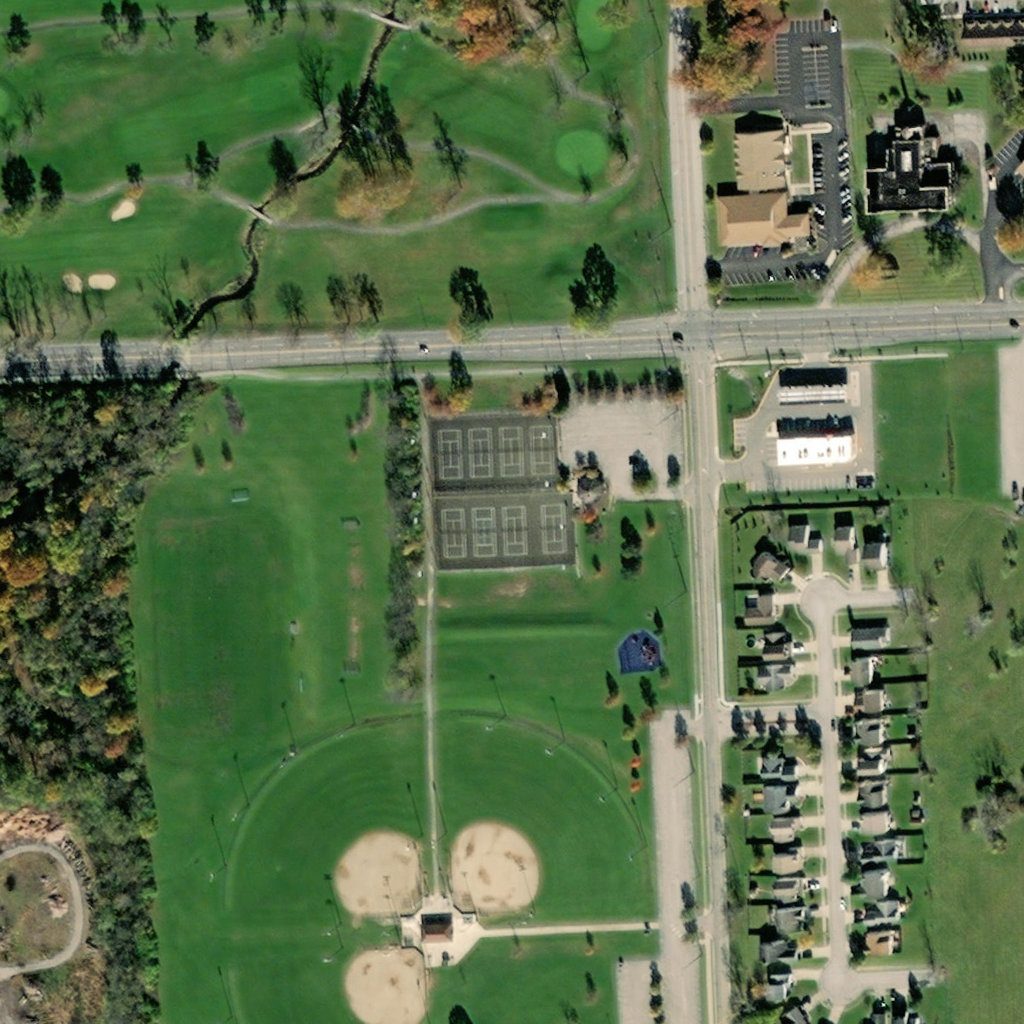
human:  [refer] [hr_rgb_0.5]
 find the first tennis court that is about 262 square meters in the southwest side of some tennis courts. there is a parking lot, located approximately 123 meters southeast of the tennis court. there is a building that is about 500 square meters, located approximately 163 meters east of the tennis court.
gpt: <box>[[43, 49, 45, 54, 0]]</box>